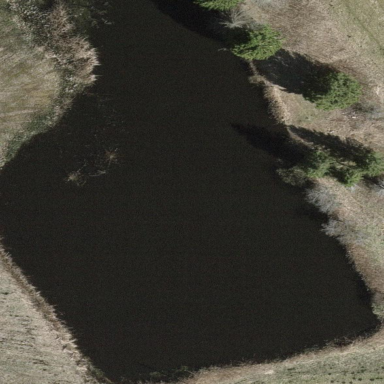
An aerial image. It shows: Peaceful pond surrounded by nature.